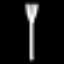
Label: fork